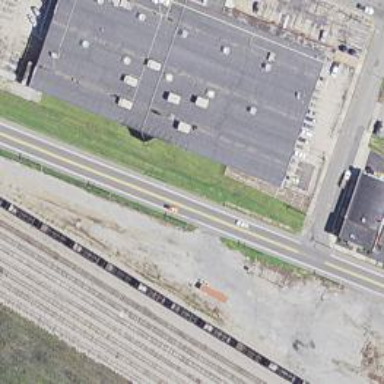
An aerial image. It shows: Abandoned railway.